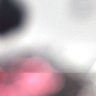
Metastatic tissue present: no